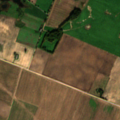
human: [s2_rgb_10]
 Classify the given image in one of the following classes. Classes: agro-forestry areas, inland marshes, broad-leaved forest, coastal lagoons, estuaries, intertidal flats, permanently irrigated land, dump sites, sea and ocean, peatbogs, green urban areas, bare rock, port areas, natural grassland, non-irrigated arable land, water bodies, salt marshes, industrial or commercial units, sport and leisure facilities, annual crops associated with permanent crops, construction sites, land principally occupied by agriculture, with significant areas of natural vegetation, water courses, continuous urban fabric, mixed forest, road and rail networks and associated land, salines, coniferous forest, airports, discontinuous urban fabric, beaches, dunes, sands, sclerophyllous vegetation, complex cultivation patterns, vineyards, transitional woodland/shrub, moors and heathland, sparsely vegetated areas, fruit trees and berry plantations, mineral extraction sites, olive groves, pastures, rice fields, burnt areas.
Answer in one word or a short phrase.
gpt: discontinuous urban fabric, non-irrigated arable land